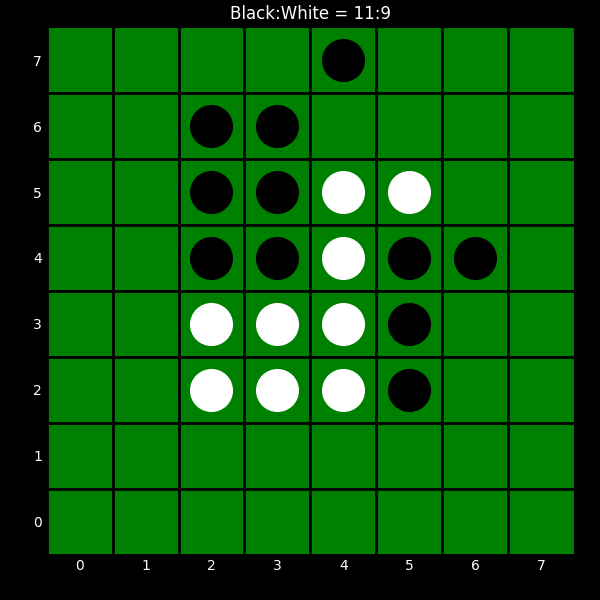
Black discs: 11
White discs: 9